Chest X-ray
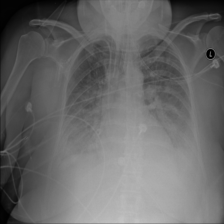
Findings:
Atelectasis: negative
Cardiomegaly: negative
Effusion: negative
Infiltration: negative
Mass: negative
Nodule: negative
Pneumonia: negative
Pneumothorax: negative
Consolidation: negative
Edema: negative
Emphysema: negative
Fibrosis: negative
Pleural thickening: negative
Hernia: negative